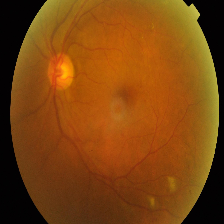
Diabetic retinopathy grade: Proliferative DR